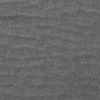
Atmospheric dust classification: not_dusty